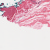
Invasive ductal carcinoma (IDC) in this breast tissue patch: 0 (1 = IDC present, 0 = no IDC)